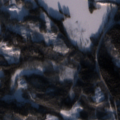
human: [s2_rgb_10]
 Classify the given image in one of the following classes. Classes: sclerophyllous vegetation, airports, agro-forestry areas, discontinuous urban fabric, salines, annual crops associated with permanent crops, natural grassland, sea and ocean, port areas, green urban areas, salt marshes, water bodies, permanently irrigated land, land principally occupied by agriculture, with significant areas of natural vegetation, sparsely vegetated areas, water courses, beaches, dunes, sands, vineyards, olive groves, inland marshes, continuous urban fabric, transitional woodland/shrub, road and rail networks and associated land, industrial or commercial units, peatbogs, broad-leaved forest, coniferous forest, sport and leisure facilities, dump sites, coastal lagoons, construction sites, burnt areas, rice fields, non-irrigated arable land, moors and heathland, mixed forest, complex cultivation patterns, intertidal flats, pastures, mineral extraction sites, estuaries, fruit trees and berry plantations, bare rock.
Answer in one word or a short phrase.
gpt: coniferous forest, mixed forest, transitional woodland/shrub, water bodies